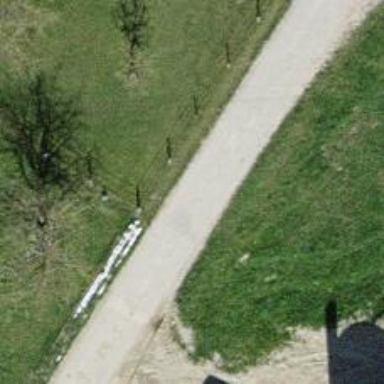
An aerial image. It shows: Service road with high-quality grade 1 track surface.